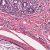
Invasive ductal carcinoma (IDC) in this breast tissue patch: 0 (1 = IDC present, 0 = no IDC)